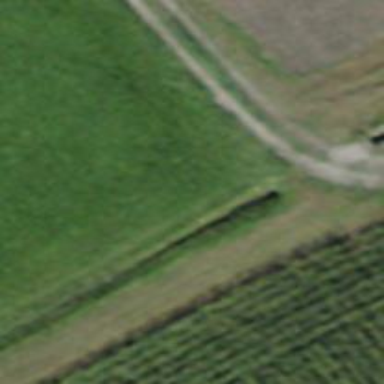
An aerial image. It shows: Culvert tunnel underneath ditch.